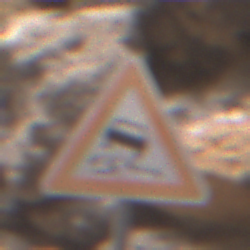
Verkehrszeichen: SchleuderOderRutschgefahr
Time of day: Midday
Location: Outdoor (Urban)
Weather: PartlyCloudy
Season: NotSpecified
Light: Natural